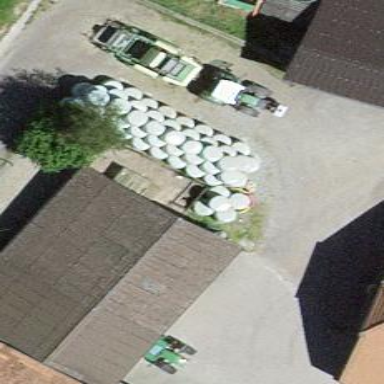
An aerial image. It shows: Shed building.